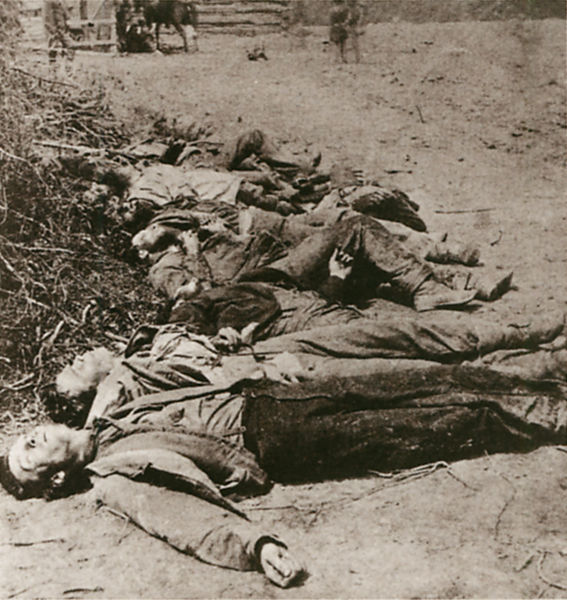
Titel: Confédérés morts en Virginie lors de la guerre de Sécession
Künstler: T. O’Sullivan
Schlagwörter: hands, men, white, black, grey, hand, black and white, coat, faces, photo, dead, arms, ground, legs, war, body, bodies, photograph, photography, dying, corpse, killed, corpses, destruction, brutal, wartime